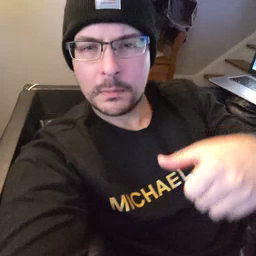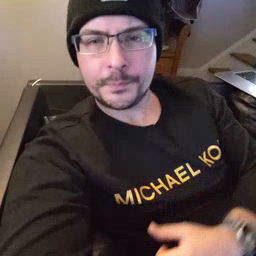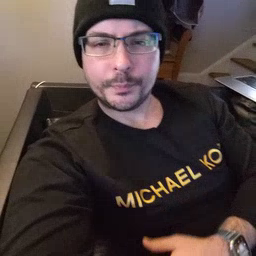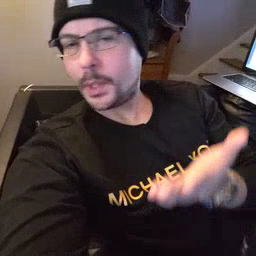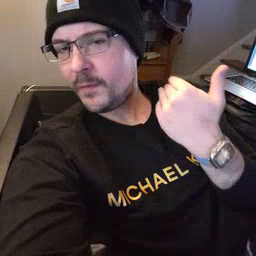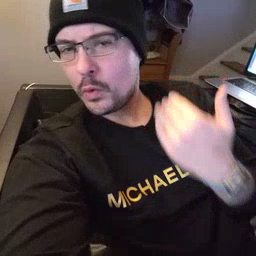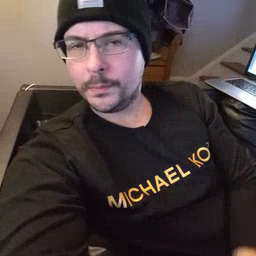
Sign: before